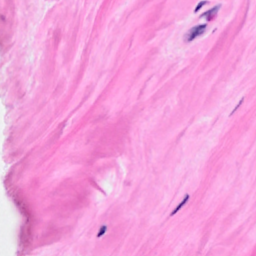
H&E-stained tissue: Breast